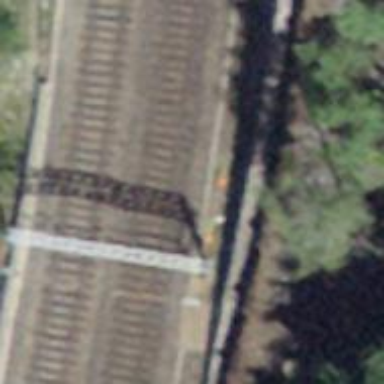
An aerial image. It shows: Railway track with contact line for electrification.